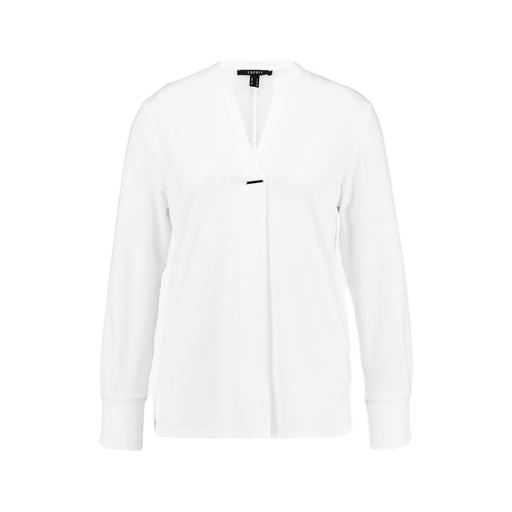
white femme split-neck shirt, white jersey long-sleeve shirt, white henley long-sleeved ribbed-jersey top, white background